Interaction volume radius: 10 \u00c5
Interaction volume height: 25 \u00c5
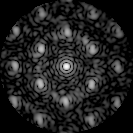
Disorder parameter: 0.4299